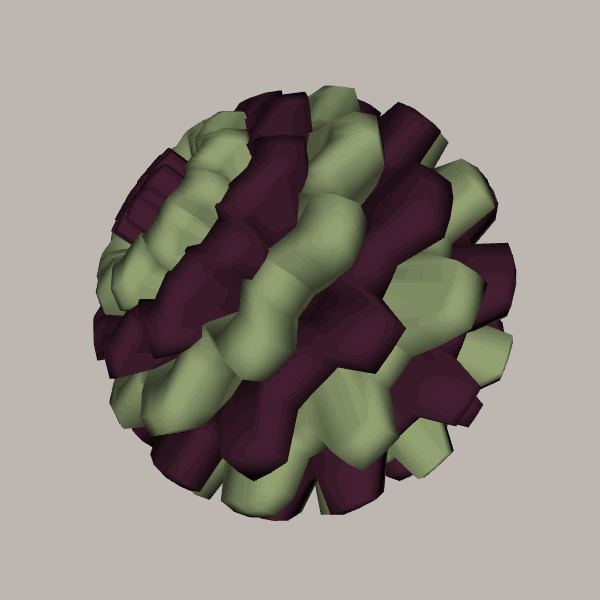
Background: light